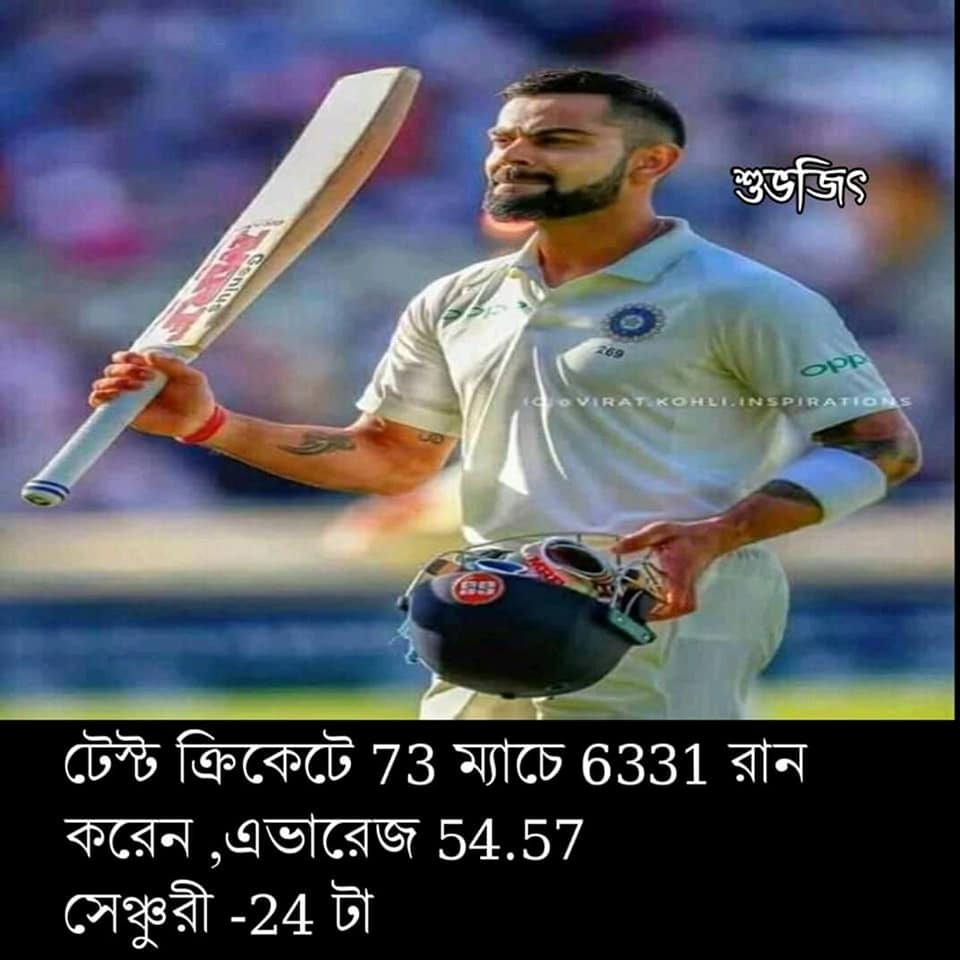
Caption: টেস্ট ক্রিকেটে 73 ম্যাচে 6331 রান করেন , এভারেজ 54.57  সেঞ্চুরী - 24 টা
Label: non-hate